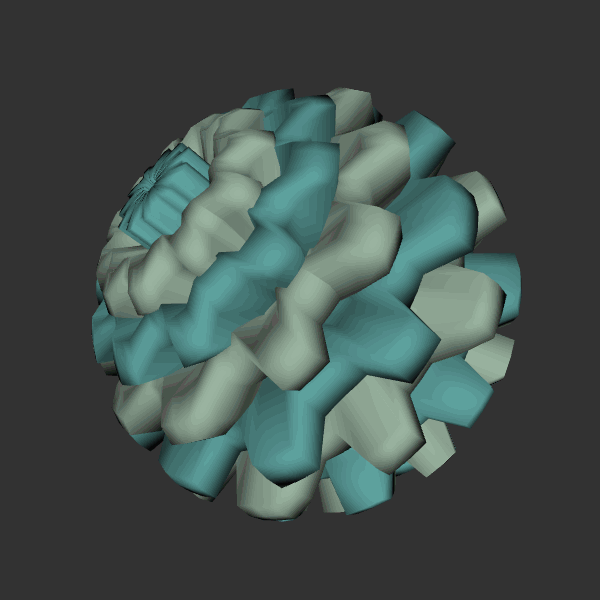
Background: dark